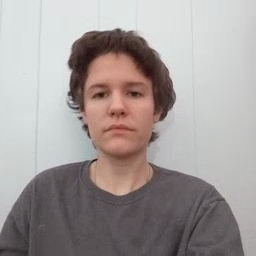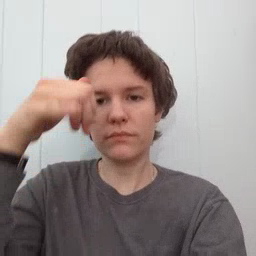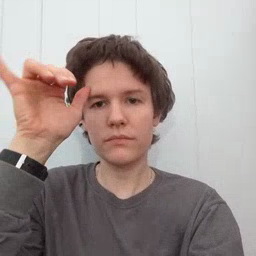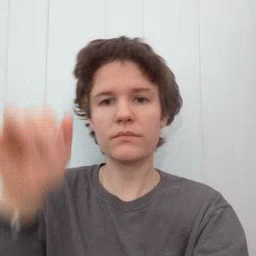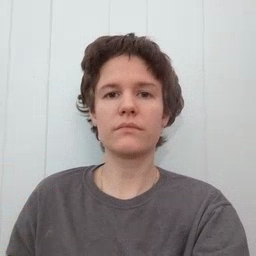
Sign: cow